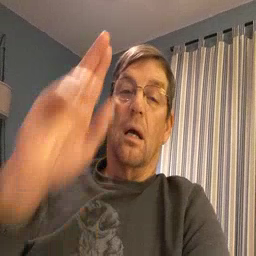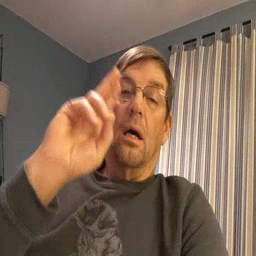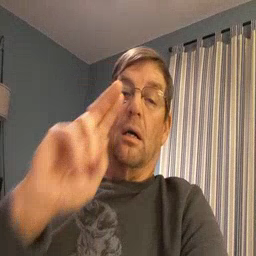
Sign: uncle